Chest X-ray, PA view. Patient: 11 years old, sex M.
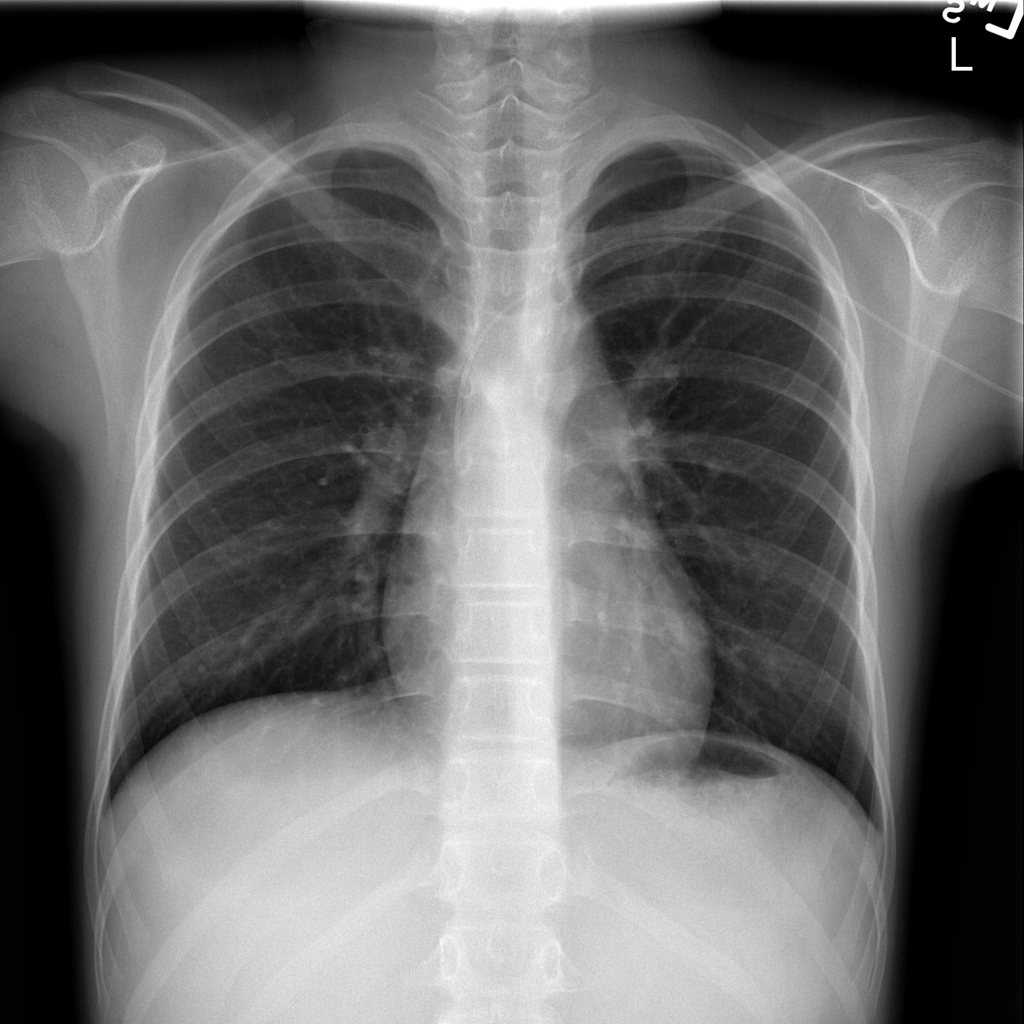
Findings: No Finding